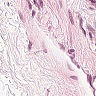
Metastatic tissue present: no